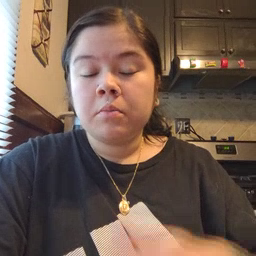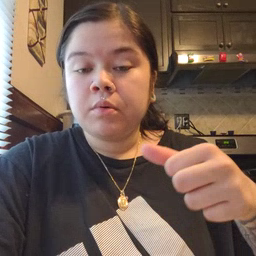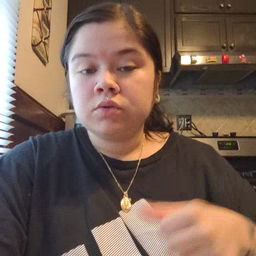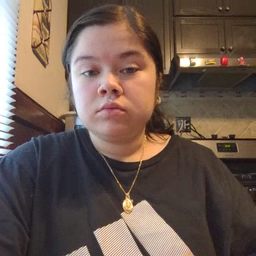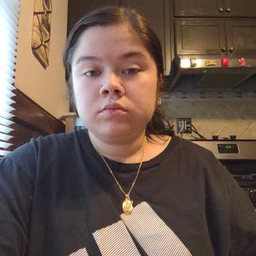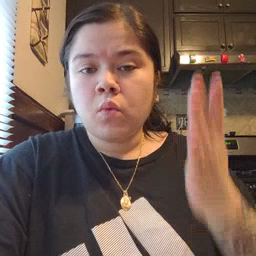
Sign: puzzle